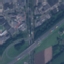
Label: Highway